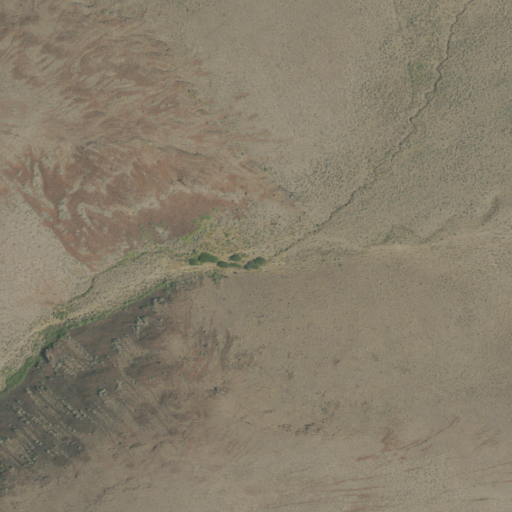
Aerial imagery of valley in Oregon named Trail Canyon containing shrub and grassland